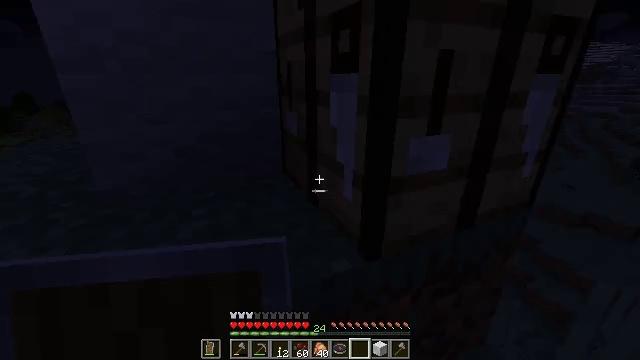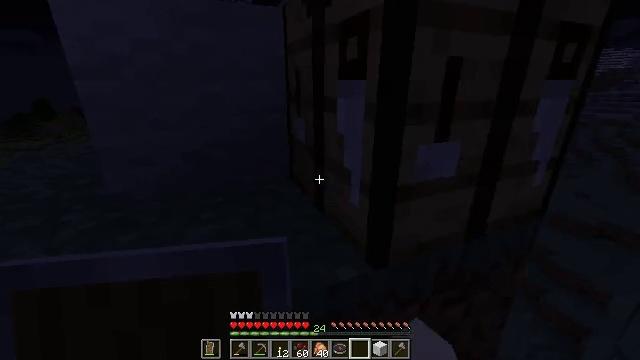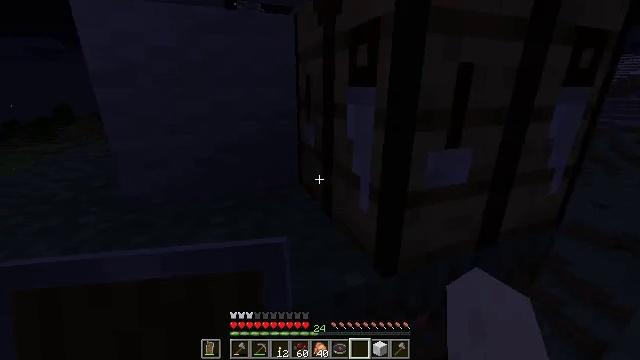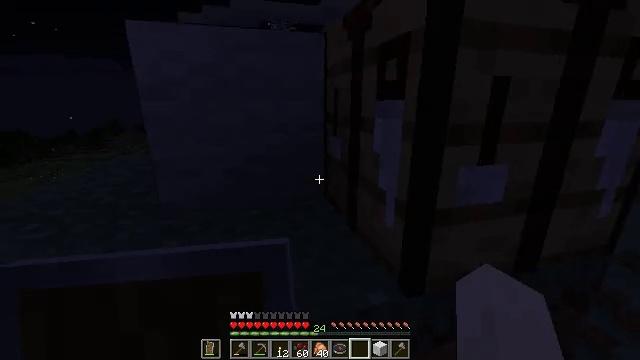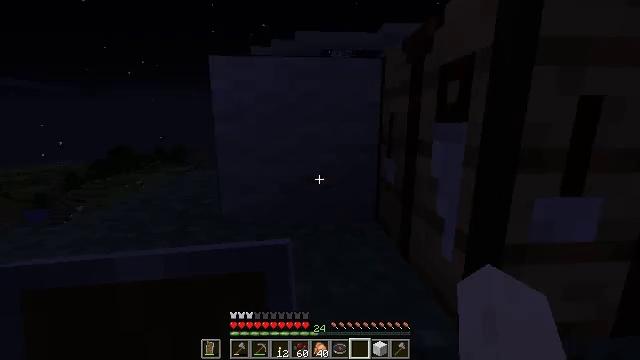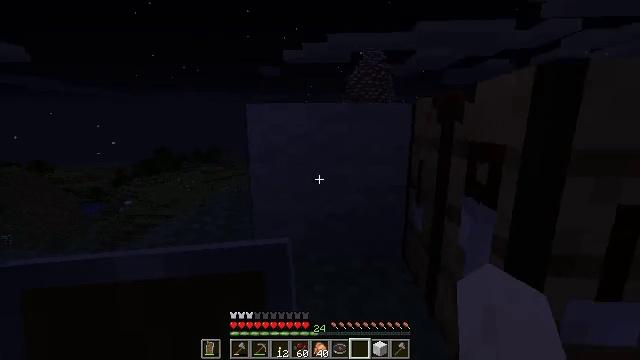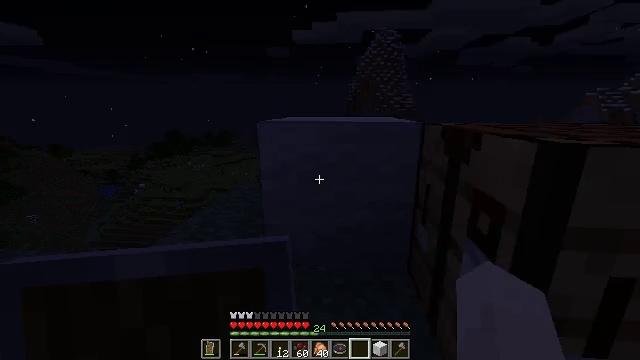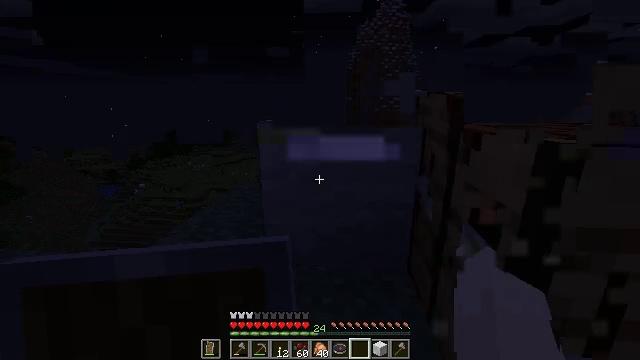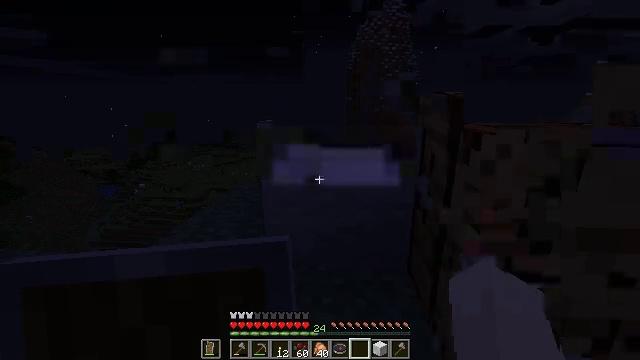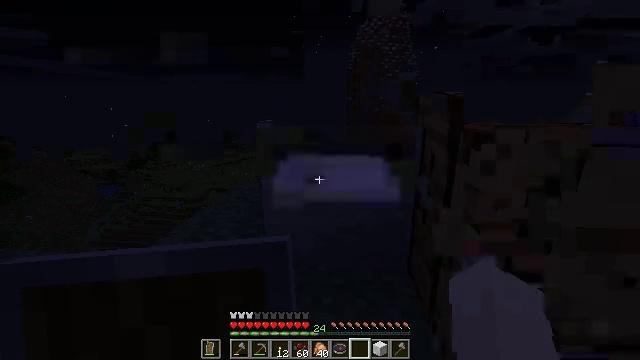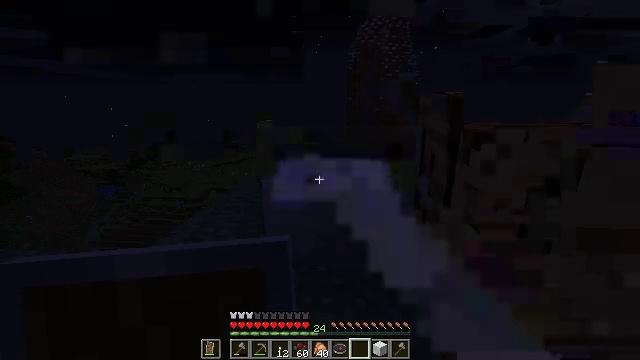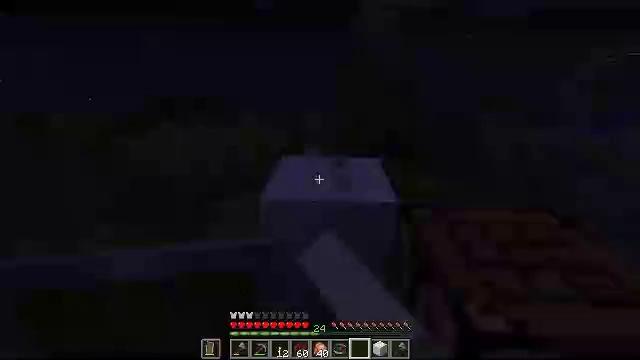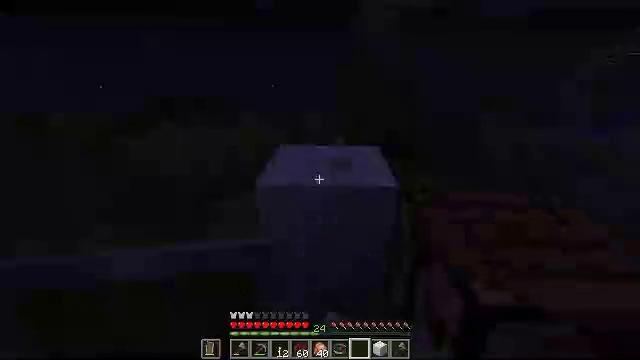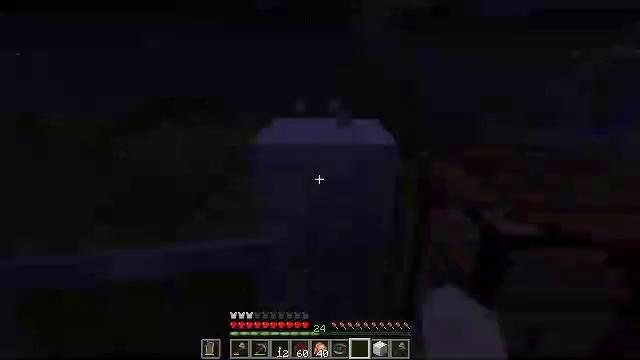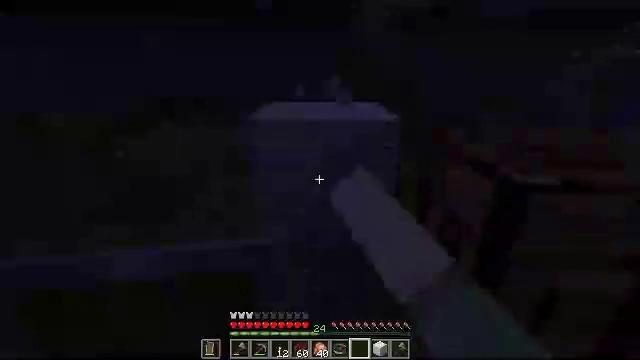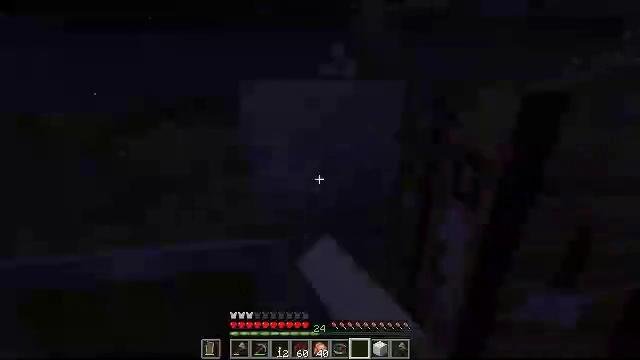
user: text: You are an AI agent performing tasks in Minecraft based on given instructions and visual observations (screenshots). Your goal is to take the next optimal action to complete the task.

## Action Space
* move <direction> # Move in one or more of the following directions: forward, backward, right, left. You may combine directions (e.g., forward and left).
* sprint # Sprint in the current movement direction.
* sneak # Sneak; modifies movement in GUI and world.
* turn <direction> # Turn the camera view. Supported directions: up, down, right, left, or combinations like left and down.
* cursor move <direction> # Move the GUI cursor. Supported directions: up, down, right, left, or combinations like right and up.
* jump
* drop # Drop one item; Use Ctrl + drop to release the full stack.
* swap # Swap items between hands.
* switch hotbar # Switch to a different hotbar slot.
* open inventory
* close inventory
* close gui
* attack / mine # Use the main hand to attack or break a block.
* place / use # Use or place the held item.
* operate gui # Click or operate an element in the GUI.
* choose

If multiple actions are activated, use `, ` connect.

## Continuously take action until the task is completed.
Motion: motion action
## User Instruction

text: Gather white wool from a build.
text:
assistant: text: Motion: turn left and up
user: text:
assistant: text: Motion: turn left and up
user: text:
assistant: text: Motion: turn left and up
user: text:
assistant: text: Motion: turn left and up
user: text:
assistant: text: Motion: turn left, jump
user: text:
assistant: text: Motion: turn left and down, jump
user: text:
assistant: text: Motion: turn down, jump
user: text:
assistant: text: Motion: turn down
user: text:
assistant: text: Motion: attack / mine
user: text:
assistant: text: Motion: attack / mine
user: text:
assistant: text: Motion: attack / mine
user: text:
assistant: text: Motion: attack / mine
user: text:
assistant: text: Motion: attack / mine
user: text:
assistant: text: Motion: attack / mine
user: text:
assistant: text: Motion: turn up, attack / mine
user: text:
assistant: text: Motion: attack / mine
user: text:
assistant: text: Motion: turn up, attack / mine
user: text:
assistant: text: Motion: turn up, attack / mine
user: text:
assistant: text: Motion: attack / mine
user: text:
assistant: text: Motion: attack / mine
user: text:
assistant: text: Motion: attack / mine
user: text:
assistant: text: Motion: attack / mine
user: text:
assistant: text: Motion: attack / mine
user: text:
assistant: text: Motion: attack / mine
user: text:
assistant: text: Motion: attack / mine
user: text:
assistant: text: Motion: attack / mine
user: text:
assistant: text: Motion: attack / mine
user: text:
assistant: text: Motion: attack / mine
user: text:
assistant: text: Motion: attack / mine
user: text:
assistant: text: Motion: attack / mine